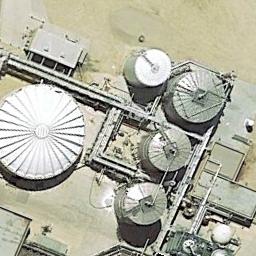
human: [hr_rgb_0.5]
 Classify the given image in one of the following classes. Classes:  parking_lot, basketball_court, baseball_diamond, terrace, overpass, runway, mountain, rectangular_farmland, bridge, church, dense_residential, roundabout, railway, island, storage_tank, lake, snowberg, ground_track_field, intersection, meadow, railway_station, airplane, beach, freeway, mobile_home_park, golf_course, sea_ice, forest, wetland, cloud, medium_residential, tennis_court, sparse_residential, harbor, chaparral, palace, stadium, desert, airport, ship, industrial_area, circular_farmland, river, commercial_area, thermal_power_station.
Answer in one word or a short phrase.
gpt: storage_tank